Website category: auto
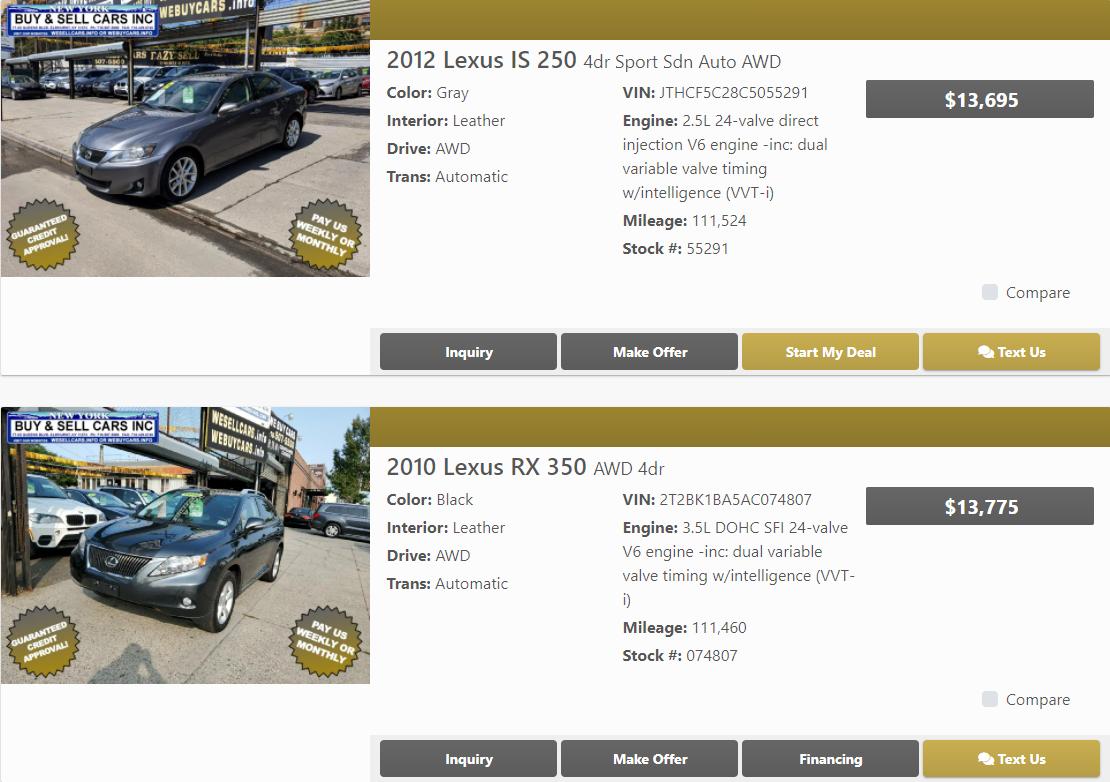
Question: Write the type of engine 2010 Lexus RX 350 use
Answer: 3.5L DOHC SFI 24-valve V6 engine -inc: dual variable valve timing w/intelligence (VVT-i)

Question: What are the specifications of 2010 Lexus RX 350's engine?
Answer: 3.5L DOHC SFI 24-valve V6 engine -inc: dual variable valve timing w/intelligence (VVT-i)

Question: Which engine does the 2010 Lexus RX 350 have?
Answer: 3.5L DOHC SFI 24-valve V6 engine -inc: dual variable valve timing w/intelligence (VVT-i)

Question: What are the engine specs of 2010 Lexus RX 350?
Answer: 3.5L DOHC SFI 24-valve V6 engine -inc: dual variable valve timing w/intelligence (VVT-i)

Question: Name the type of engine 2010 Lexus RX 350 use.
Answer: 3.5L DOHC SFI 24-valve V6 engine -inc: dual variable valve timing w/intelligence (VVT-i)

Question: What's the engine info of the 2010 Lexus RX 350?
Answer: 3.5L DOHC SFI 24-valve V6 engine -inc: dual variable valve timing w/intelligence (VVT-i)

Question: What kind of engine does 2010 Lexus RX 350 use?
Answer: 3.5L DOHC SFI 24-valve V6 engine -inc: dual variable valve timing w/intelligence (VVT-i)

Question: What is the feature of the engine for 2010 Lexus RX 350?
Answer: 3.5L DOHC SFI 24-valve V6 engine -inc: dual variable valve timing w/intelligence (VVT-i)

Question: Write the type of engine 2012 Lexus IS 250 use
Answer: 2.5L 24-valve direct injection V6 engine -inc: dual variable valve timing w/intelligence (VVT-i)

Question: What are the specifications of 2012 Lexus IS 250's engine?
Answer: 2.5L 24-valve direct injection V6 engine -inc: dual variable valve timing w/intelligence (VVT-i)

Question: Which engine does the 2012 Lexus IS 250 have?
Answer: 2.5L 24-valve direct injection V6 engine -inc: dual variable valve timing w/intelligence (VVT-i)

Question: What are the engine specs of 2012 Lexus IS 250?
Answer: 2.5L 24-valve direct injection V6 engine -inc: dual variable valve timing w/intelligence (VVT-i)

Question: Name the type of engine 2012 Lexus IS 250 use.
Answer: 2.5L 24-valve direct injection V6 engine -inc: dual variable valve timing w/intelligence (VVT-i)

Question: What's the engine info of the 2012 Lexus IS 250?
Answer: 2.5L 24-valve direct injection V6 engine -inc: dual variable valve timing w/intelligence (VVT-i)

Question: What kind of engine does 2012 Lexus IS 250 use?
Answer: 2.5L 24-valve direct injection V6 engine -inc: dual variable valve timing w/intelligence (VVT-i)

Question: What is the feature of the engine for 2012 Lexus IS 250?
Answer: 2.5L 24-valve direct injection V6 engine -inc: dual variable valve timing w/intelligence (VVT-i)

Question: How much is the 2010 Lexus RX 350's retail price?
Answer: $13,775

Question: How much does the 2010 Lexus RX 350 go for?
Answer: $13,775

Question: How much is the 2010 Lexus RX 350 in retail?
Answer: $13,775

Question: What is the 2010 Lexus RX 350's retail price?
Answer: $13,775

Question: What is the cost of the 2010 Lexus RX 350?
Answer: $13,775

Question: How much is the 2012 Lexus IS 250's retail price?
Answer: $13,695

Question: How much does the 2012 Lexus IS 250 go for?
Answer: $13,695

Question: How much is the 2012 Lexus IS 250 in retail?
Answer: $13,695

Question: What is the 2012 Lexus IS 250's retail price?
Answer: $13,695

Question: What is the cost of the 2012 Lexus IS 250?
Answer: $13,695

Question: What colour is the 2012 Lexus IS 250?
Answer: Gray

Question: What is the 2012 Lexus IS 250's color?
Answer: Gray

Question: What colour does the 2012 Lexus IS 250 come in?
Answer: Gray

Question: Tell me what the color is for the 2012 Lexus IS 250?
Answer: Gray

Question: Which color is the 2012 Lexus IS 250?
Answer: Gray

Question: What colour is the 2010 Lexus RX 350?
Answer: Black

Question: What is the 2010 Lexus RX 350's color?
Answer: Black

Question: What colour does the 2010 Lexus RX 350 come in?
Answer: Black

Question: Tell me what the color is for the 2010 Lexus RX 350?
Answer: Black

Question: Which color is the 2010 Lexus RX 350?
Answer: Black

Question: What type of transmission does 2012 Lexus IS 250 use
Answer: Automatic

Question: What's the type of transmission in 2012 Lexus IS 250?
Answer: Automatic

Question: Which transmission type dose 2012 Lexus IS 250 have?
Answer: Automatic

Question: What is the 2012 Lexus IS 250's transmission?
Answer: Automatic

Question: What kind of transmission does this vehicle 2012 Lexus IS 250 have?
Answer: Automatic

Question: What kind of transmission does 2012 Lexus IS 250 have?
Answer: Automatic

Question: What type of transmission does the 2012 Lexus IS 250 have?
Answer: Automatic

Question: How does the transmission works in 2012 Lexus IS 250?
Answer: Automatic

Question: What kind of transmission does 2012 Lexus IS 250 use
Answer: Automatic

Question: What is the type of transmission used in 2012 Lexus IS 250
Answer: Automatic

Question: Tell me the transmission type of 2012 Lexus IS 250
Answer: Automatic

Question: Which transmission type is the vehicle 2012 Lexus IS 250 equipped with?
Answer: Automatic

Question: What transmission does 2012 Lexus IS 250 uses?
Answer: Automatic

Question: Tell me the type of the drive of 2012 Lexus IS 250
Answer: AWD

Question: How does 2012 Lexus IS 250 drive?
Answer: AWD

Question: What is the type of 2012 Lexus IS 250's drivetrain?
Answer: AWD

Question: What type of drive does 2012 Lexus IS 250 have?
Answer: AWD

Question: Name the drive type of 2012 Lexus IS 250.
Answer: AWD

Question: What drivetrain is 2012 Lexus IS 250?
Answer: AWD

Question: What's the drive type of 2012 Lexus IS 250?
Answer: AWD

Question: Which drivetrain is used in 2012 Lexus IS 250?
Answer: AWD

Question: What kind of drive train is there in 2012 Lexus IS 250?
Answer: AWD

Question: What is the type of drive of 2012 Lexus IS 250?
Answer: AWD

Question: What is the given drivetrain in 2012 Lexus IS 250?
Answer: AWD

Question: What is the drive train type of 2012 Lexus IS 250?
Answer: AWD

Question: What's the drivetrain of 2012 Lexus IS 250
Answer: AWD

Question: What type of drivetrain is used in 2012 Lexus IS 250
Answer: AWD

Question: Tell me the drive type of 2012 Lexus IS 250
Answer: AWD